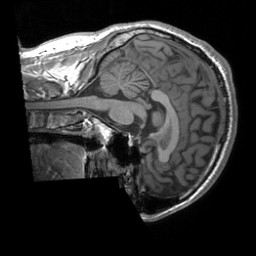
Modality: T1w
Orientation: sagittal
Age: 29
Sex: male
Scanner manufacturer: siemens
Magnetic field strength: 3 T
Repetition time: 1.9 s
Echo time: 0.00252 s